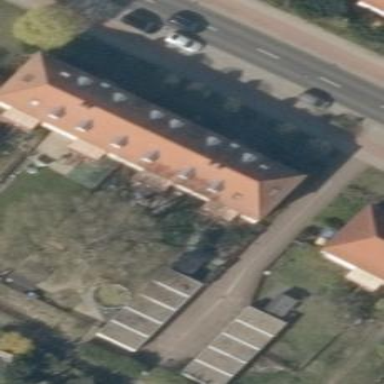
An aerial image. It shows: Residential building.